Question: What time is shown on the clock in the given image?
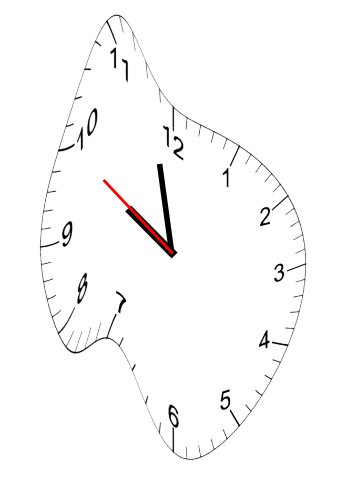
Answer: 09:57:50